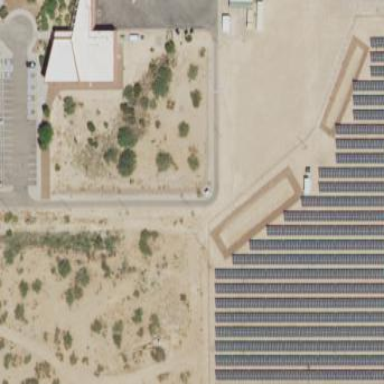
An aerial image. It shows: Solar power plant using photovoltaic technology to generate electricity.